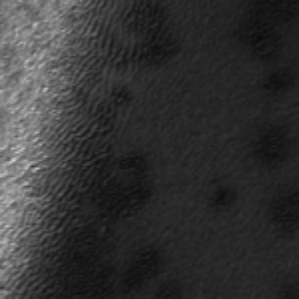
Label: frost